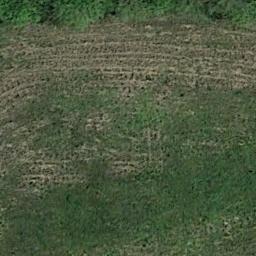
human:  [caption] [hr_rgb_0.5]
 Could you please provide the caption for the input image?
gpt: There is no grass in some parts of the meadow .

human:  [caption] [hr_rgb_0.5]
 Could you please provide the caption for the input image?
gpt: This meadow has different sparsity in different places .

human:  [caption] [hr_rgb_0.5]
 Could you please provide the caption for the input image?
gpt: The entire image is dominated by grass .

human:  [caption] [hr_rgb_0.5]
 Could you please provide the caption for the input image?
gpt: Sparse grass growing on the lawn, Exposing the brown ground .

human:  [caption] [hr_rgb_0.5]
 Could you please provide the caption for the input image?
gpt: There are some bare land on the sparse meadow .